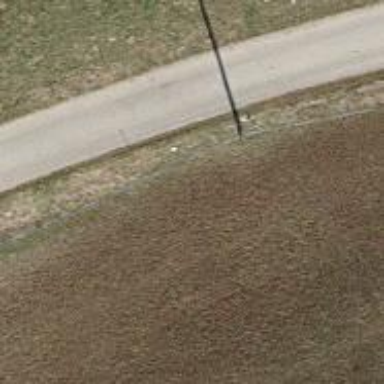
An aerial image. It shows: Power pole.